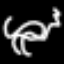
Label: squiggle